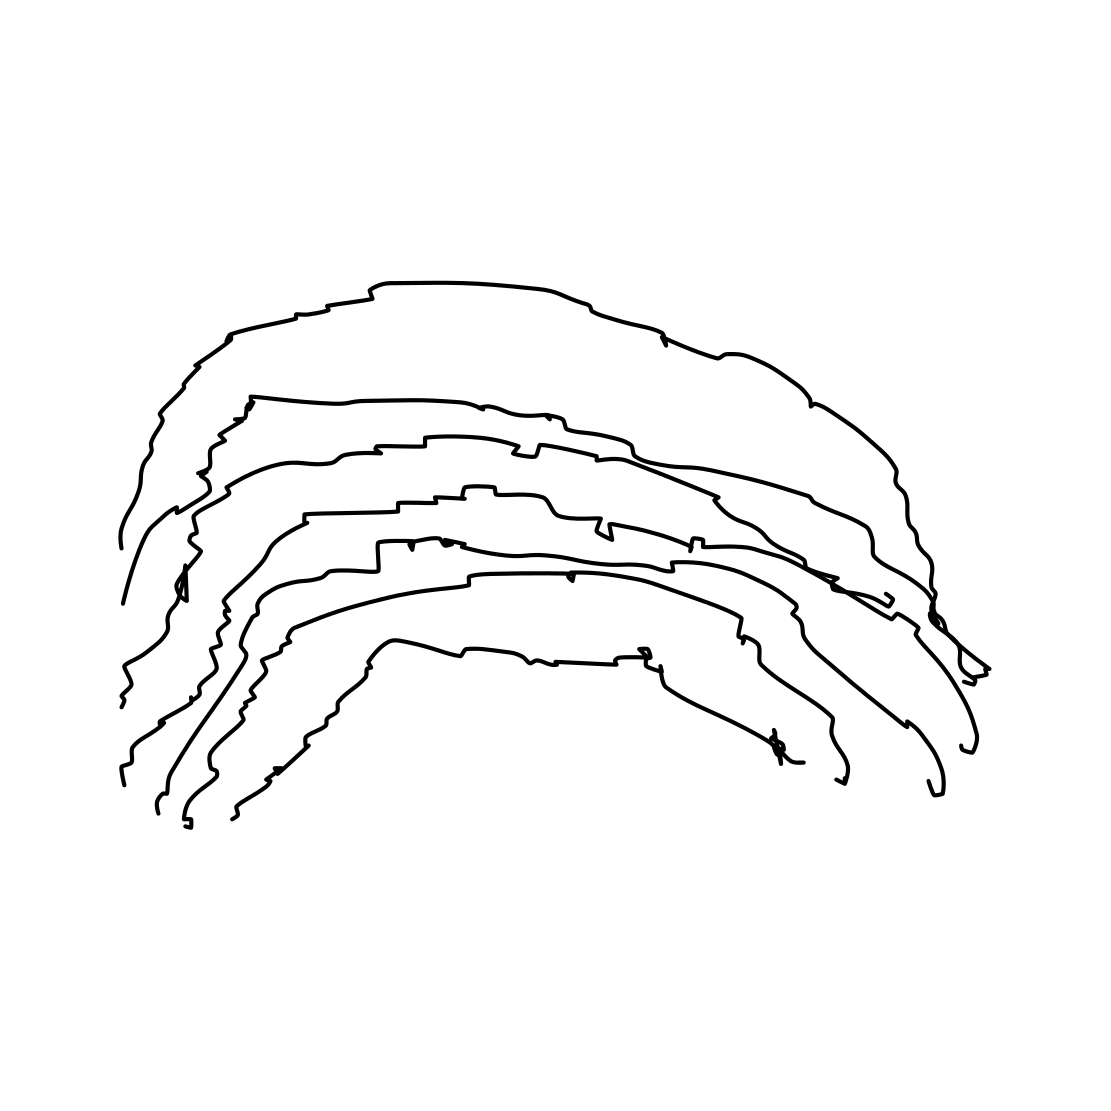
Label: rainbow